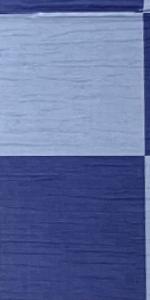
Label: Empty